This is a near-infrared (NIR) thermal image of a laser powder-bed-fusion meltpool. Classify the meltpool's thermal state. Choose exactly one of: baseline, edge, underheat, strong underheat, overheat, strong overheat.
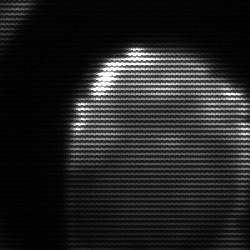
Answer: edge